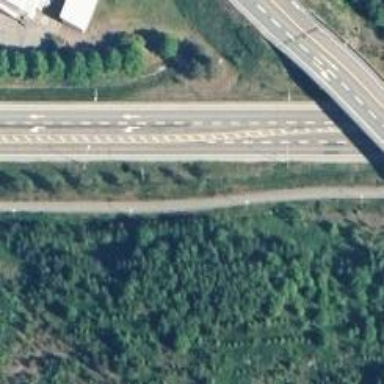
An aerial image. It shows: Asphalt road designated as trunk highway.